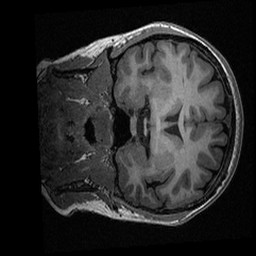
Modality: T1w
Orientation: coronal
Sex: female
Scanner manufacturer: ge
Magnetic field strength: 3 T
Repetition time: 0.0064 s
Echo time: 0.00281 s